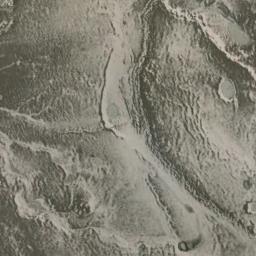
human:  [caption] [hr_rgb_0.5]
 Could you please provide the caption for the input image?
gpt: The light yellow desert with wavy stripes covers the brown bare land .

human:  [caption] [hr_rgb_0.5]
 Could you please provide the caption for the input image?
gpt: There is some vegetation in this desert .

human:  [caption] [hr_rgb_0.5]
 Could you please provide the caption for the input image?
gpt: The desert is on the hill full of black sand .

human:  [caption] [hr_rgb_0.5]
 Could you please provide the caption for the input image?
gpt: The desert has silvery sand and many dunes of different sizes .

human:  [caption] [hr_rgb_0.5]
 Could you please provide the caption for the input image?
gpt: A desert covered with gray bare land .